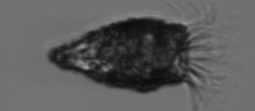
Label: Tintinnopsis